Field crop: maize
Growth stage: 1
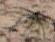
Species: salsola